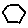
Label: hexagon